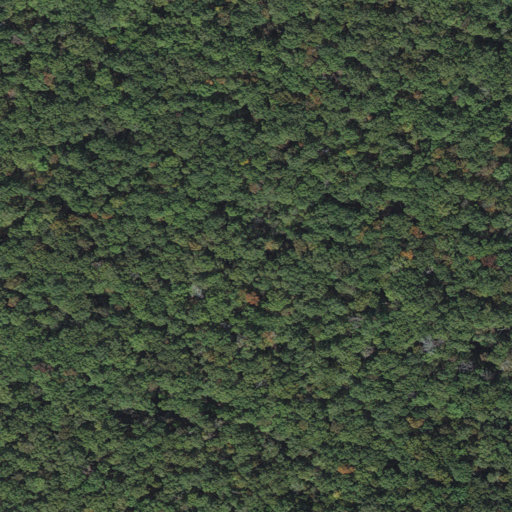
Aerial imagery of island in Arkansas named Grand Cypress Island containing only woody wetlands